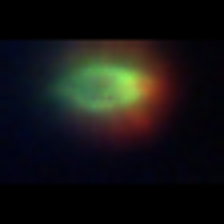
Taxon: NanoPlankton
Group: Other